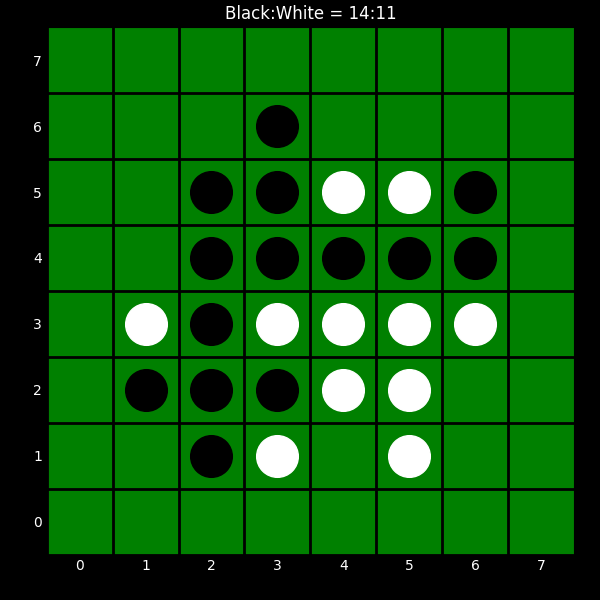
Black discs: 14
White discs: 11